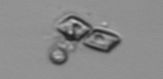
Label: Bacillariophyceae_morphotype1